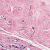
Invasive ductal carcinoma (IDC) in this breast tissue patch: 0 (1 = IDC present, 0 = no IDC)